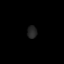
Tissue: lung
Cell type: Epithelial cells
Senescence score: 0.227
Nuclear area (px): 120
Mean DAPI intensity: 36.517